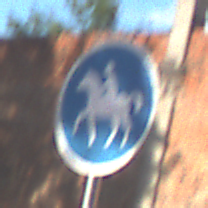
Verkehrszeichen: Reitweg
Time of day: MorningAfternoon
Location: Outdoor (Suburban)
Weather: PartlyCloudy
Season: NotSpecified
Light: Natural